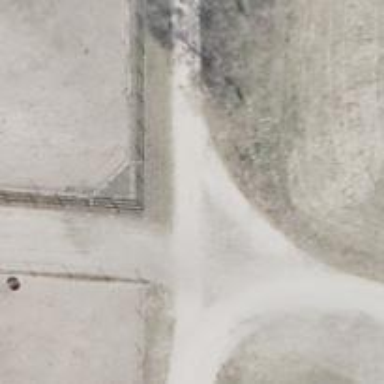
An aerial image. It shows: Gravel track with grade2 tracktype.